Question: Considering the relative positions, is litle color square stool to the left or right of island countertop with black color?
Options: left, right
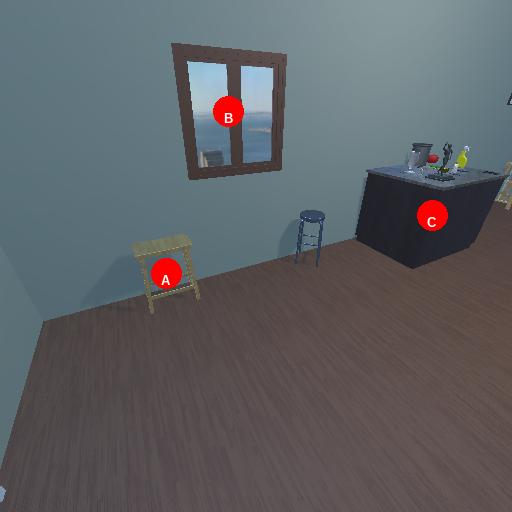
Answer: left